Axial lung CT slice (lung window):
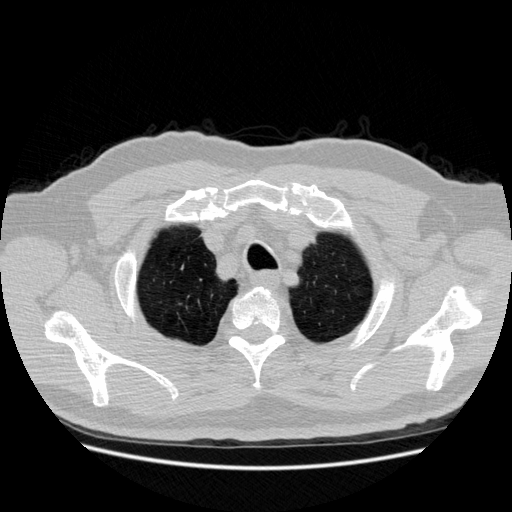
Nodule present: no